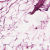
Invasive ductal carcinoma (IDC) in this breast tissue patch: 0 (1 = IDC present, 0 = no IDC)